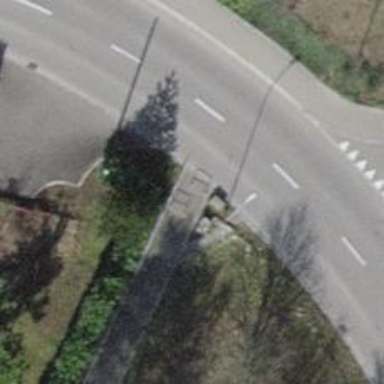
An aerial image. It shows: Cycle barrier.